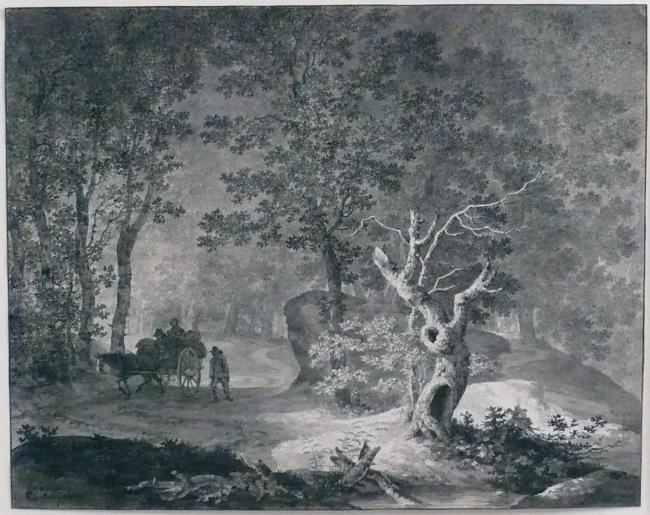
Title: Boslandschap met figuren
Artist: Cornelis Kuipers
Earliest date: 1754
Latest date: 1802
Genre: drawing
Keywords: forest landscape, farm wagon, tree stump